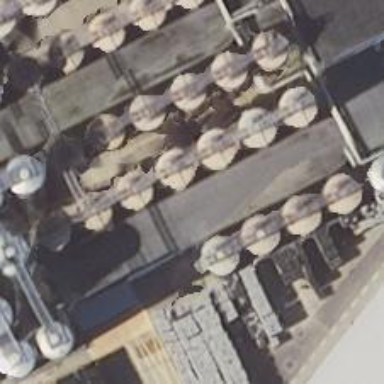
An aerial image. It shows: Storage tank that is man-made.